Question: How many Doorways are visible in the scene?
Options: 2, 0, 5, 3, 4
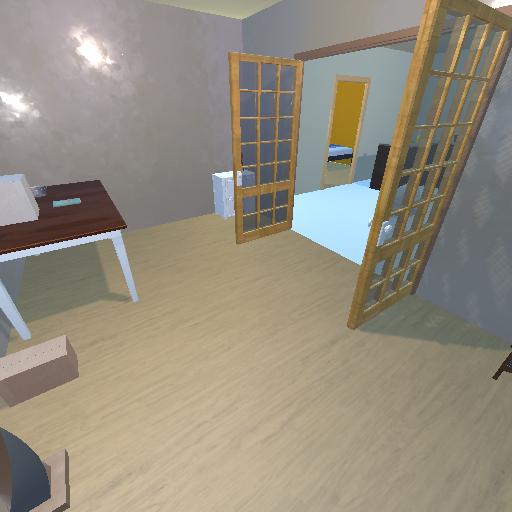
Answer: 2